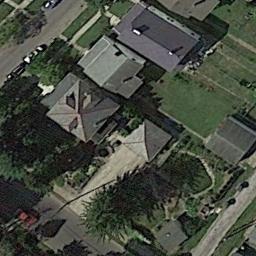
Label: medium_residential